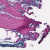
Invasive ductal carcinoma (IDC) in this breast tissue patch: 0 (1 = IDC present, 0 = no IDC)